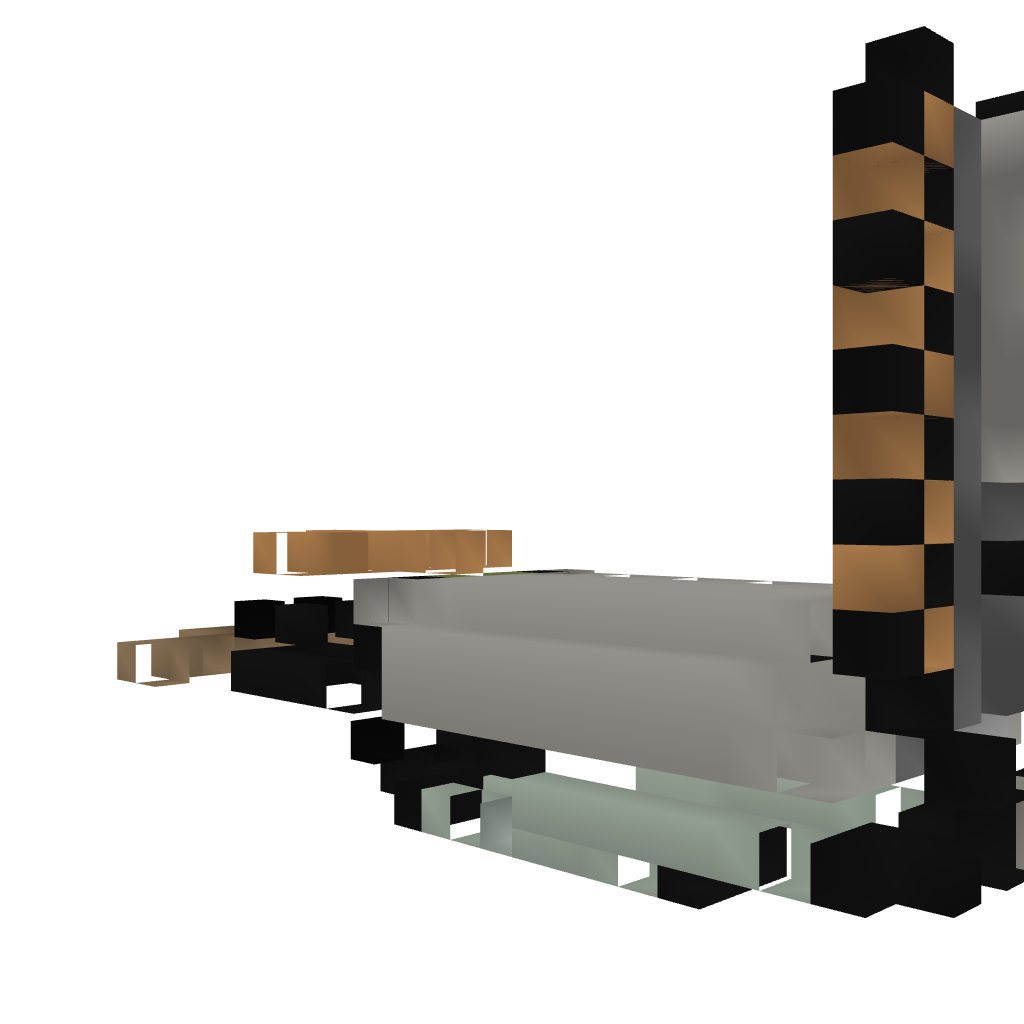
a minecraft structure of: Automatic TNT Cannon